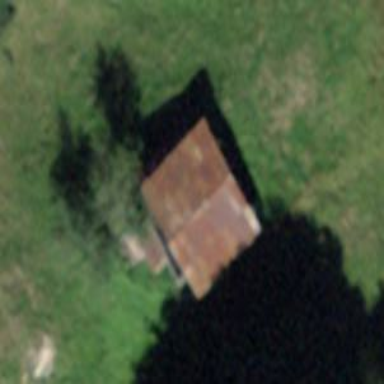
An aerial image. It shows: Rural barn.